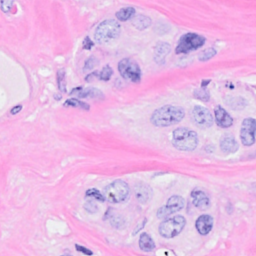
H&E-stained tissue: Breast